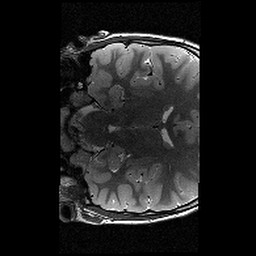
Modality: T2w
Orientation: coronal
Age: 11
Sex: male
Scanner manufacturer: siemens
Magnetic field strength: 3 T
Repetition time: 9.23 s
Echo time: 0.067 s